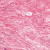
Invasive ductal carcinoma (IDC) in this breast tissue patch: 0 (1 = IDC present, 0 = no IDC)